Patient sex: M
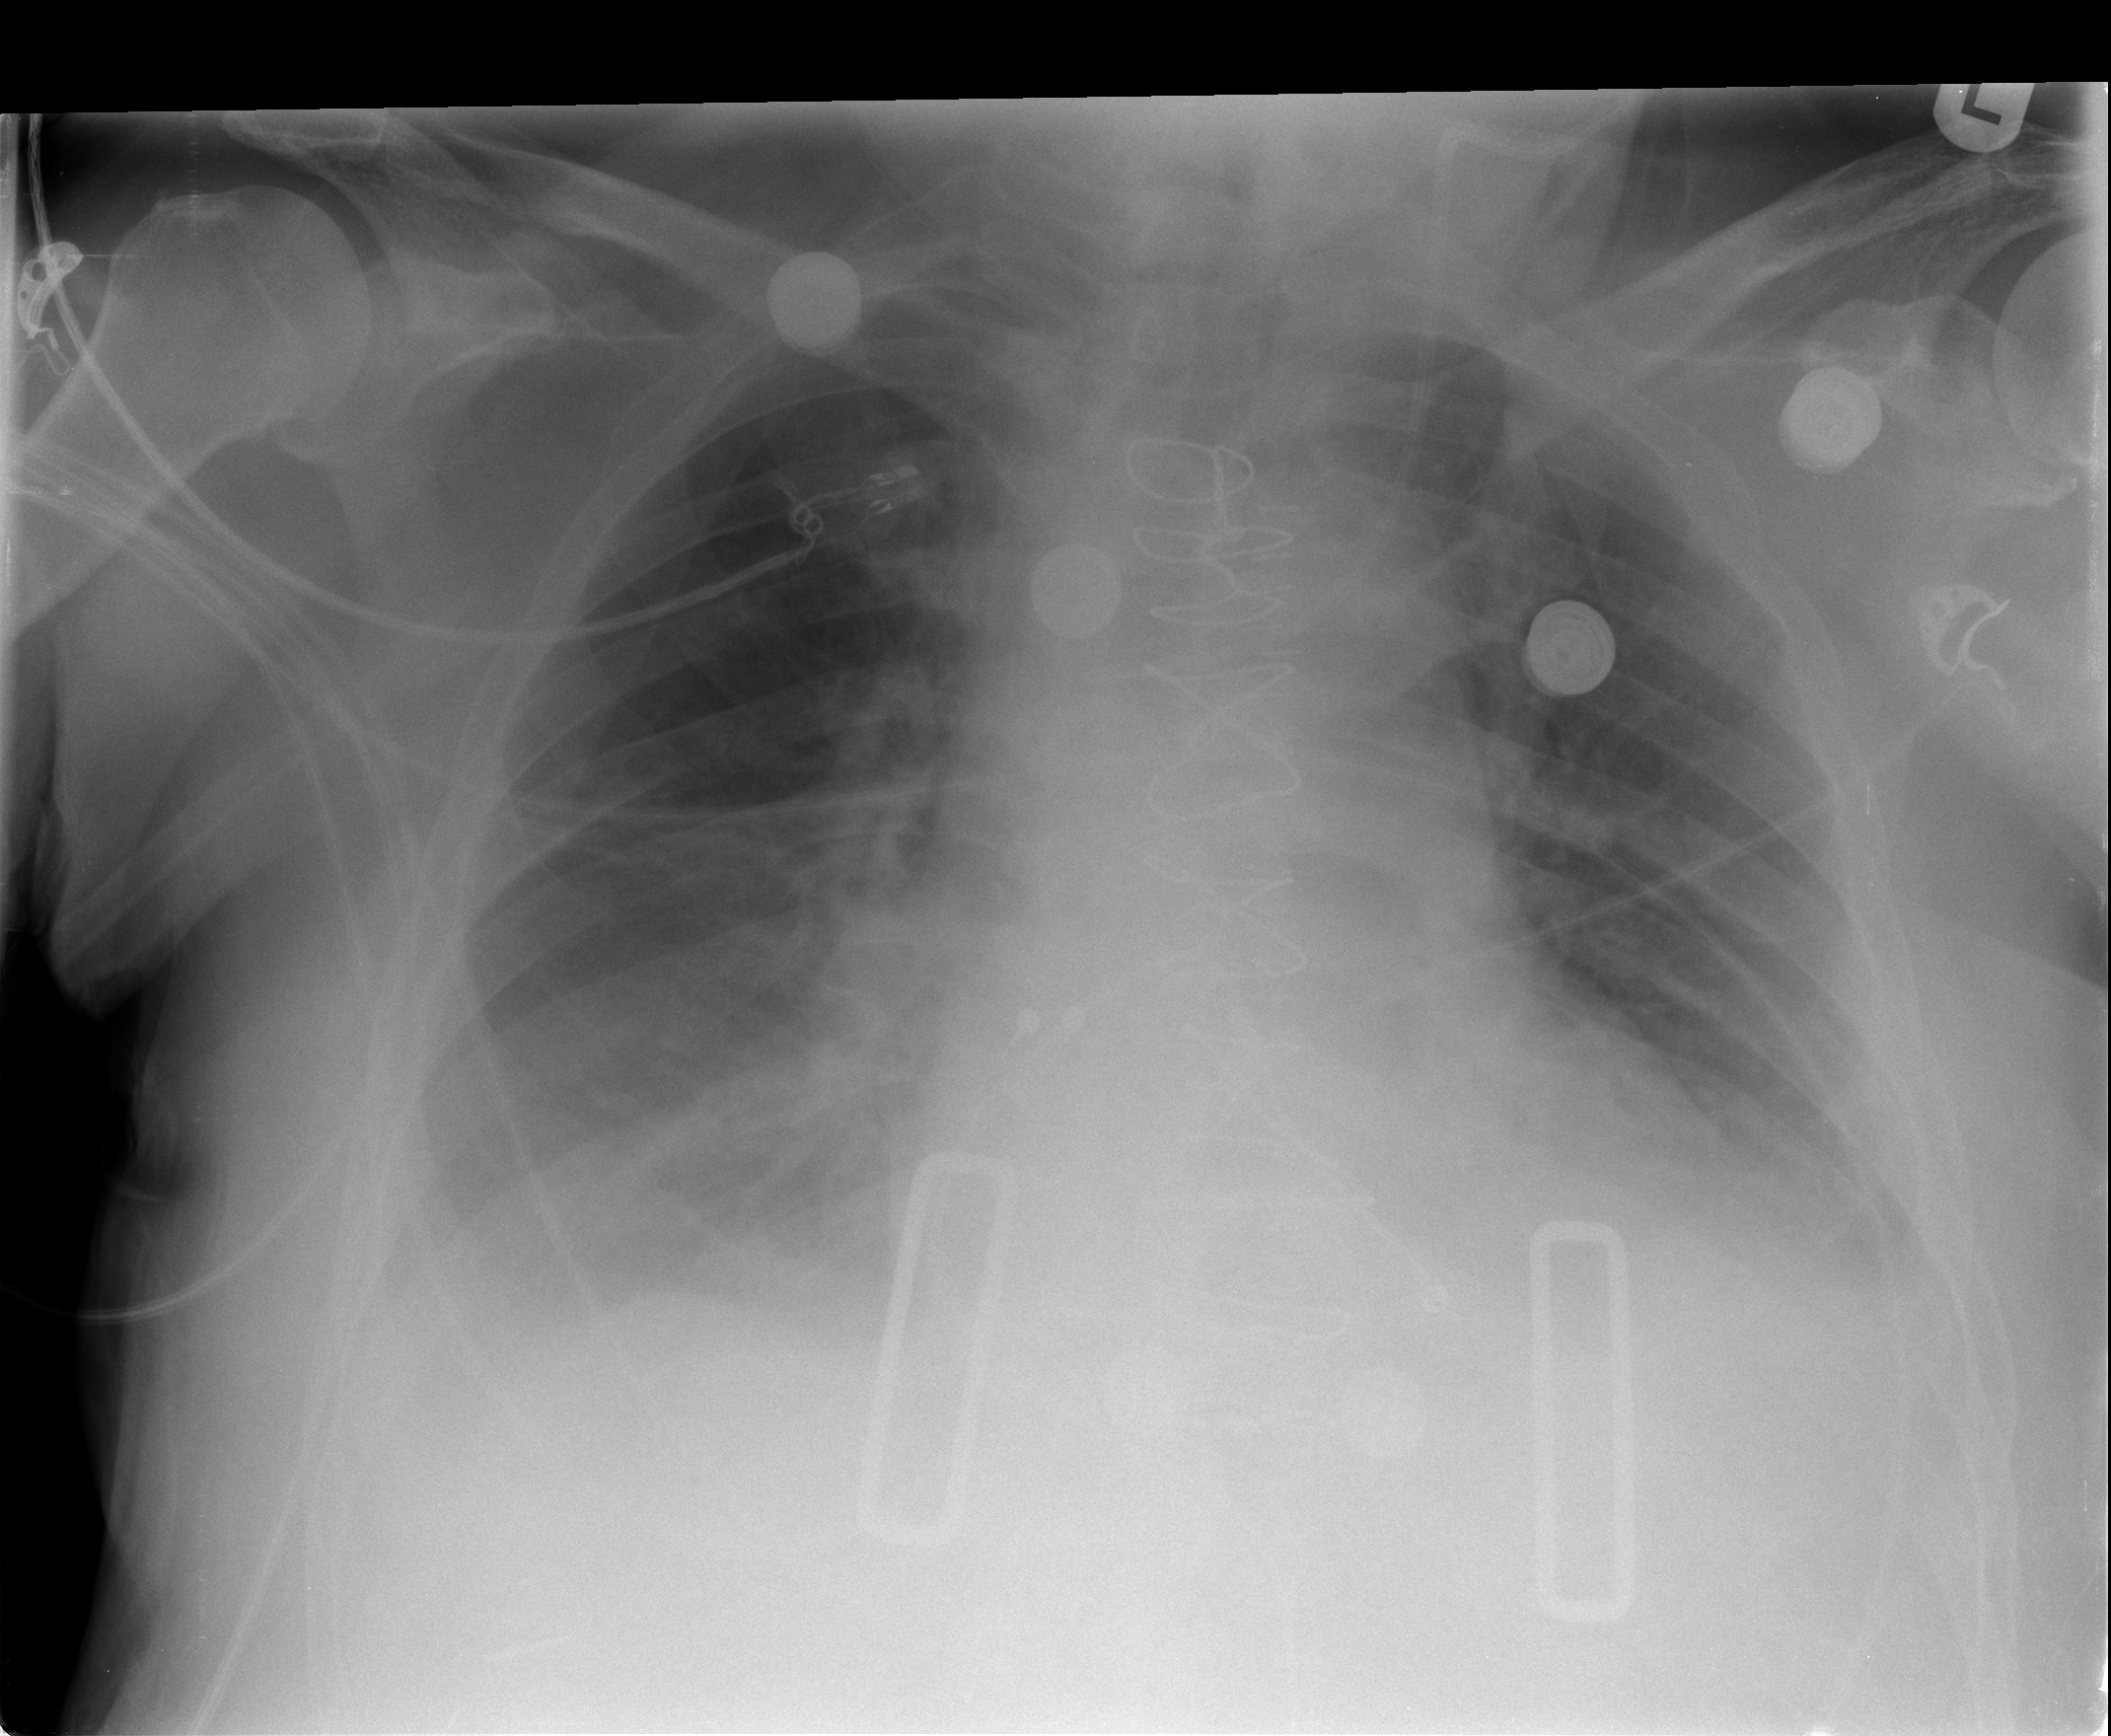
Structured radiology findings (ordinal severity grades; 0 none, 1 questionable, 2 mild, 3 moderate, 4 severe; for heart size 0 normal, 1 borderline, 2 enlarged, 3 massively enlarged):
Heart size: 0
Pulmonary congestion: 2
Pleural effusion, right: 2
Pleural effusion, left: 2
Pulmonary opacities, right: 0
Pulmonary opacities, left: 0
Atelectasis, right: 2
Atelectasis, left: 2